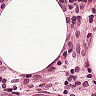
Metastatic tissue present: no